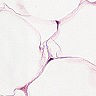
Metastatic tissue present: no